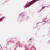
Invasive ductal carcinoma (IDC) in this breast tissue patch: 0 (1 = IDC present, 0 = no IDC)